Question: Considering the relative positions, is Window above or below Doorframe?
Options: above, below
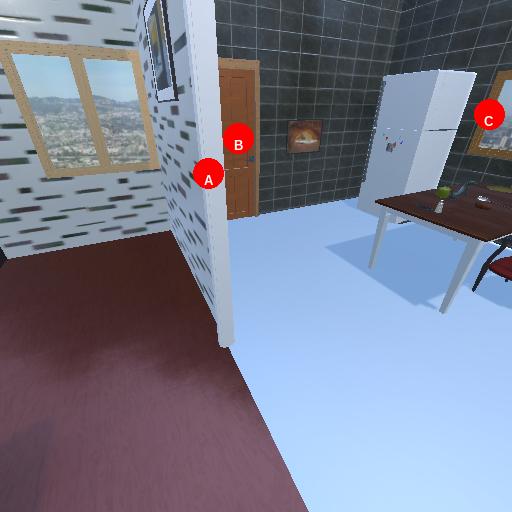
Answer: above